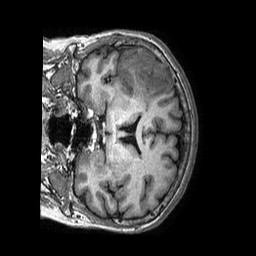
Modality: T1w
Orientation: coronal
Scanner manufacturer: philips
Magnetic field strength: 3 T
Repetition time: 0.006576 s
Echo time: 0.002959 s